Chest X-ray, AP view. Patient: 9 years old, sex F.
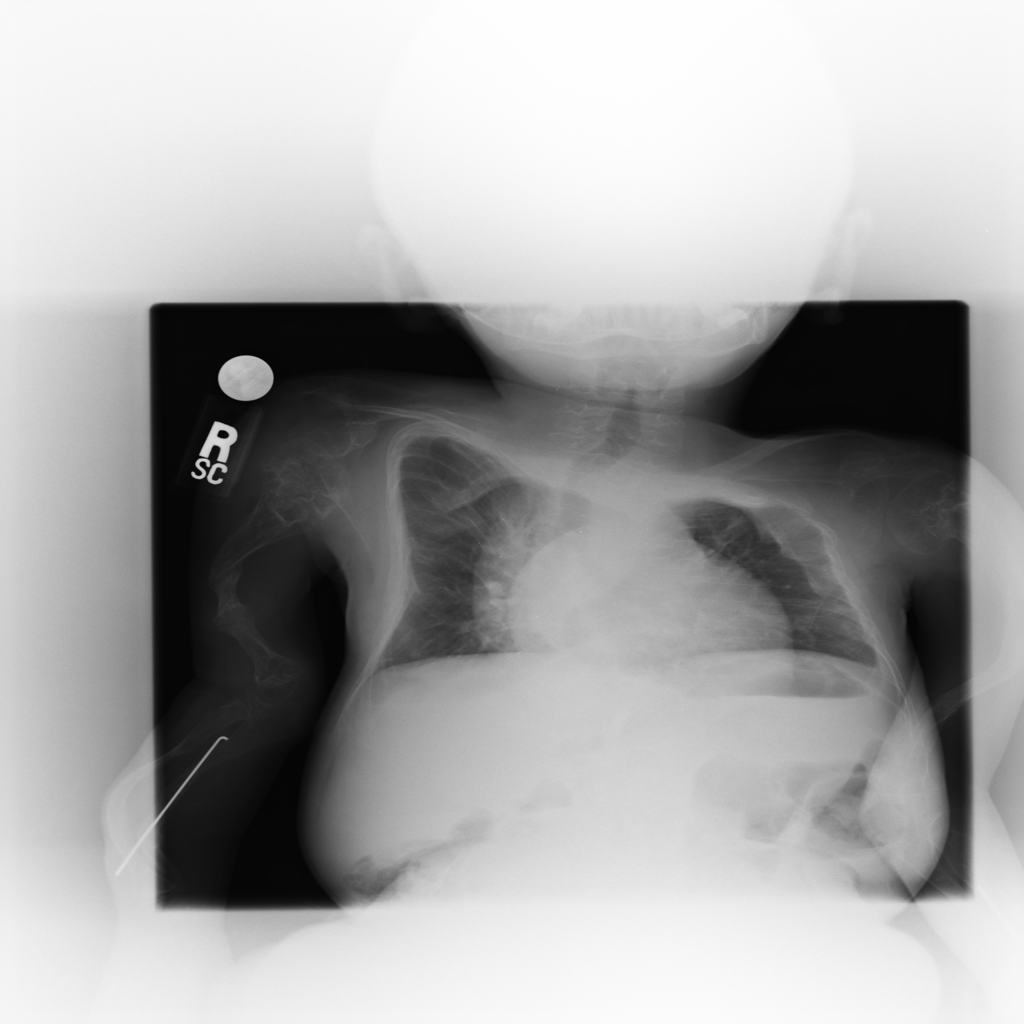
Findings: No Finding